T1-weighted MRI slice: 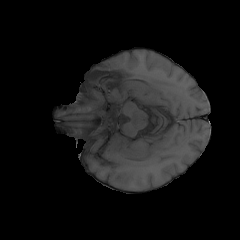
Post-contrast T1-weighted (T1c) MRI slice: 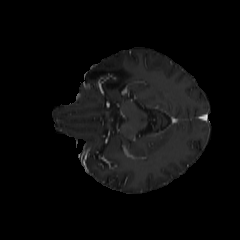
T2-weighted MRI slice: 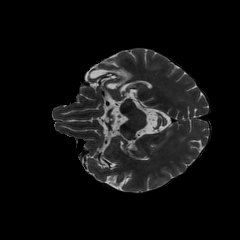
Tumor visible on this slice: no